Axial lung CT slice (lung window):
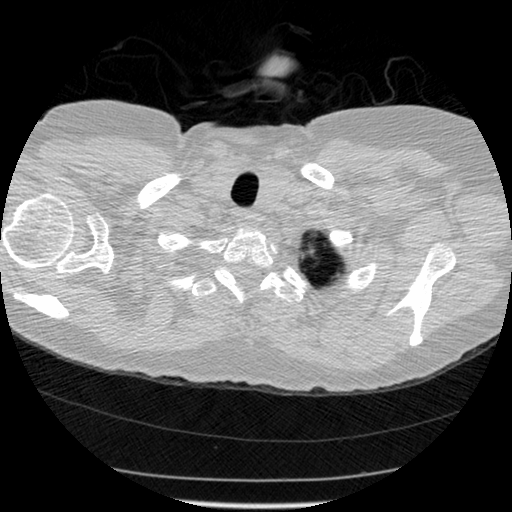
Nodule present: no